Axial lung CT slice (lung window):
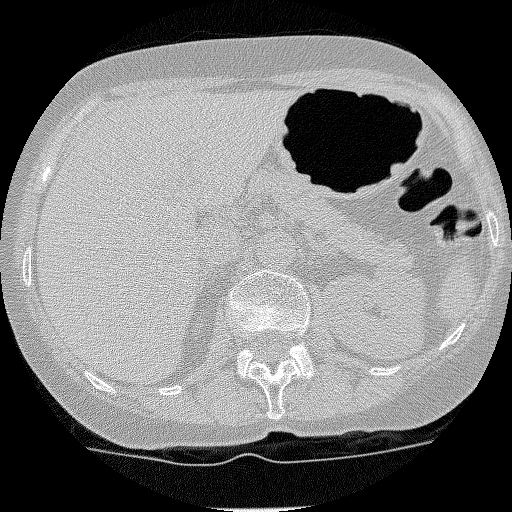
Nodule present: no